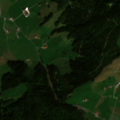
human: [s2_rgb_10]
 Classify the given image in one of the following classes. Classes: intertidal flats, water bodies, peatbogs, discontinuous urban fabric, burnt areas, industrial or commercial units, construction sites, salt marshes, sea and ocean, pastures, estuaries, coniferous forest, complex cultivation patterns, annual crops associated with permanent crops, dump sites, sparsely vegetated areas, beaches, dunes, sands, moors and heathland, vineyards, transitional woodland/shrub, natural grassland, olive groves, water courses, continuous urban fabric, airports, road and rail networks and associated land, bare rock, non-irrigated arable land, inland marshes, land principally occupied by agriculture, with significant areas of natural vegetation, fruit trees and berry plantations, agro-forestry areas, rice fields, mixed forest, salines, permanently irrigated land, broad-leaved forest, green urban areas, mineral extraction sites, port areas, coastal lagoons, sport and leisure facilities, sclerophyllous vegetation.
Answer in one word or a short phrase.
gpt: discontinuous urban fabric, complex cultivation patterns, mixed forest, moors and heathland